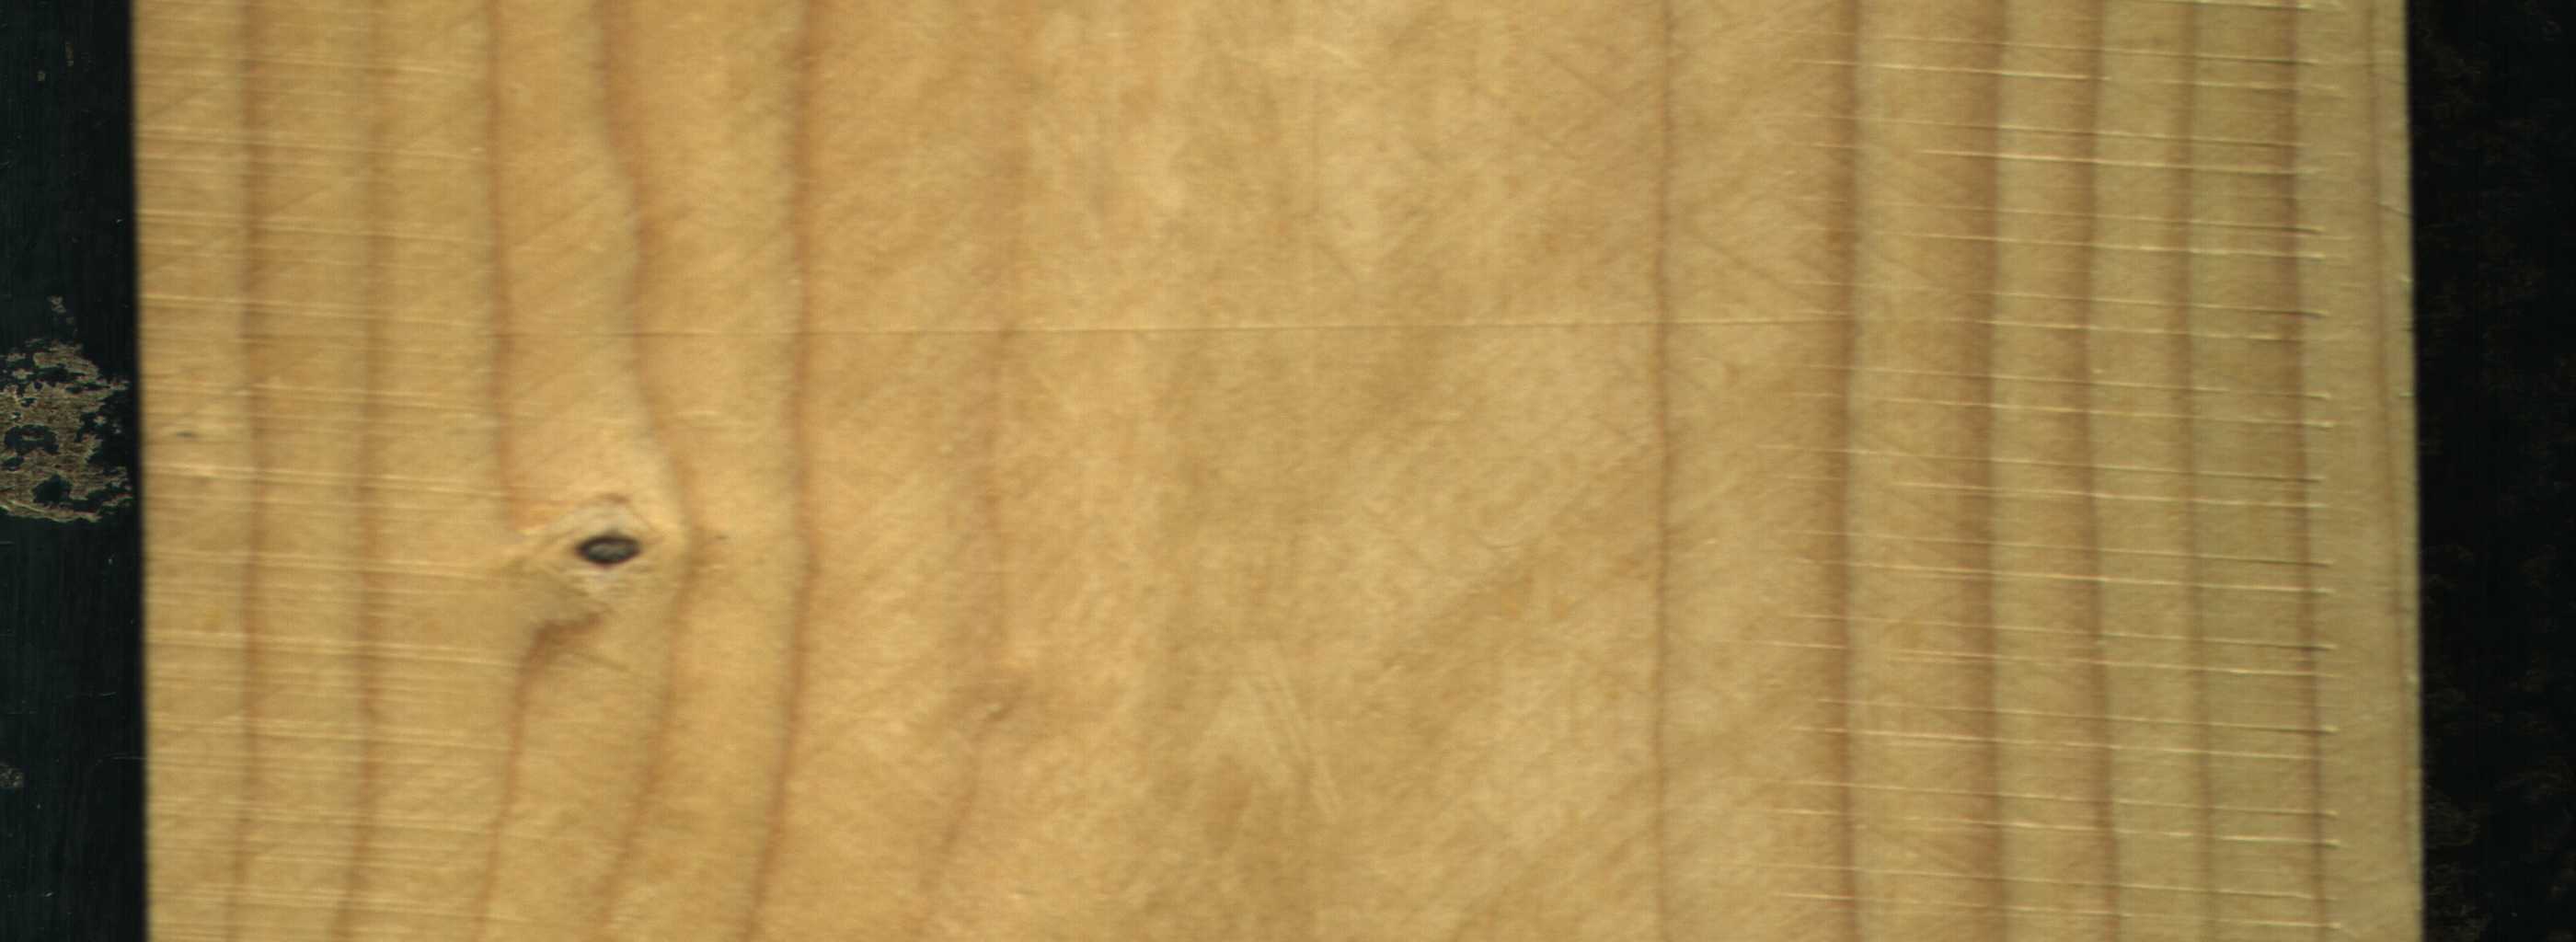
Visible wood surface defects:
Dead_Knot